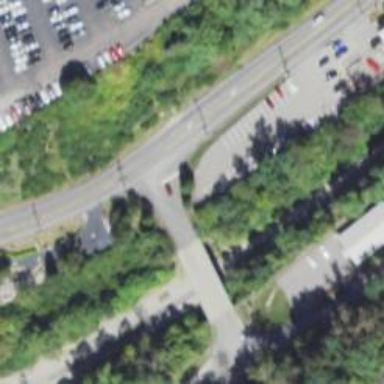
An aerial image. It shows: Unclassified road with bridge and sidewalk on the left.